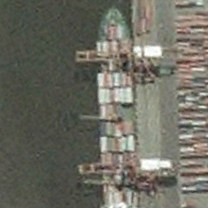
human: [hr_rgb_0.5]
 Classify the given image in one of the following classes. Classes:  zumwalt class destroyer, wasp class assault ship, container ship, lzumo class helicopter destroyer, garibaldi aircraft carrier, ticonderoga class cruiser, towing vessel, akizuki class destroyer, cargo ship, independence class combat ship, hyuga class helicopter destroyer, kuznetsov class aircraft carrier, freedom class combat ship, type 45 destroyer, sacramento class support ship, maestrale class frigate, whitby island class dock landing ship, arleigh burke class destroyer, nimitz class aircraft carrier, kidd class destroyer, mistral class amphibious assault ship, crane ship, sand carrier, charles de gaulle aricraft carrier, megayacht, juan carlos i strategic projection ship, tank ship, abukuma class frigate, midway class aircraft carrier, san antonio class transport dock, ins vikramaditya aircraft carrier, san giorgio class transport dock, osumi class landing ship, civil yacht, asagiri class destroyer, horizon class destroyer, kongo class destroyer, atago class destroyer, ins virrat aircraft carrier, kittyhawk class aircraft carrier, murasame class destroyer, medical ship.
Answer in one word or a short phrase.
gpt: Container ship